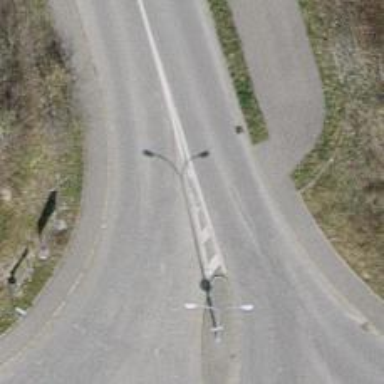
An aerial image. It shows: Asphalt footway with crossing.